Question: This is what my code does: if #placeBookmark has the class .placing, then when i hover over paragraphs it fades in #bookmarkThis. #bookmarkThis is just a div with the words "bookmark this" in it, this div is appended to the page when the page loads, and is centered over the paragraph that's being hovered, then fades out on mouse-out.
My problem/question: When i hover the paragraph, it fades in on that paragraph, and is centered, but when my mouse moves over #bookmarkThis(which is the Div that fades in), then it fades out, like i moused-off of the paragraph. How do i keep #bookmarkThis from messing up my Paragraph hover?
Note: #bookmarkThis is appended to the body on page load(it's not a child of P), then positioned relative to the P being hovered.

'''
$('p').hoverIntent(function () {
var myObject = $('#bookmarkThis')
var topp = $(this).offset().top + ($(this).height() / 2) - (myObject.outerHeight() / 2)
var leftt = $(this).offset().left + ($(this).width() / 2) - (myObject.outerWidth() / 2)
if ($('#placeBookmark').hasClass('placing')) {
$(this).animate({color: "#999999", backgroundColor: "#f5f5f5"}, 400)
$('#bookmarkThis').css({'left': leftt, 'top':topp}).fadeIn(200)
}
}, function() {
$(this).stop().animate({color: "#333", backgroundColor: "#fff"}, 200)
$('#bookmarkThis').fadeOut(200)
});
'''
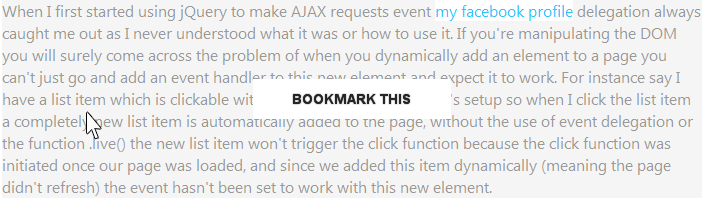
Answer: You can append the bookmark this button to paragraph and then remove it once you hover out of the paragraph.